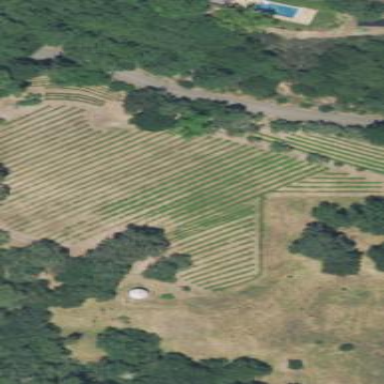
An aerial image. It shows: Vineyard growing grapes.